Question: I'm trying create one Framelayout that contains a child Framelayout, I'm not able to position the child Framelayout to the right side of the parent Framelayout!.
I tried with 'android:foregroundGravity="right"' and 'android:layout_weight="1"'
'''
<?xml version="1.0" encoding="utf-8"?>
<FrameLayout xmlns:android="http://schemas.android.com/apk/res/android"
android:id="@+id/listView"
android:layout_width="fill_parent"
android:layout_height="fill_parent"
android:orientation="vertical"
android:layout_weight="1">
<com.example.ListViewActivity
android:id="@+id/list_view"
android:layout_width="fill_parent"
android:layout_height="fill_parent" >
</com.example.ListViewActivity>
<FrameLayout
android:id="@+id/indexRight"
android:layout_width="36dp"
android:layout_height="fill_parent"
android:layout_gravity="left"
android:background="@color/white"
android:orientation="vertical" >
</FrameLayout>
</FrameLayout>
'''
Screen Shot:
As mentioned in the above image I want to move the white FrameLayout into right.
Thanks
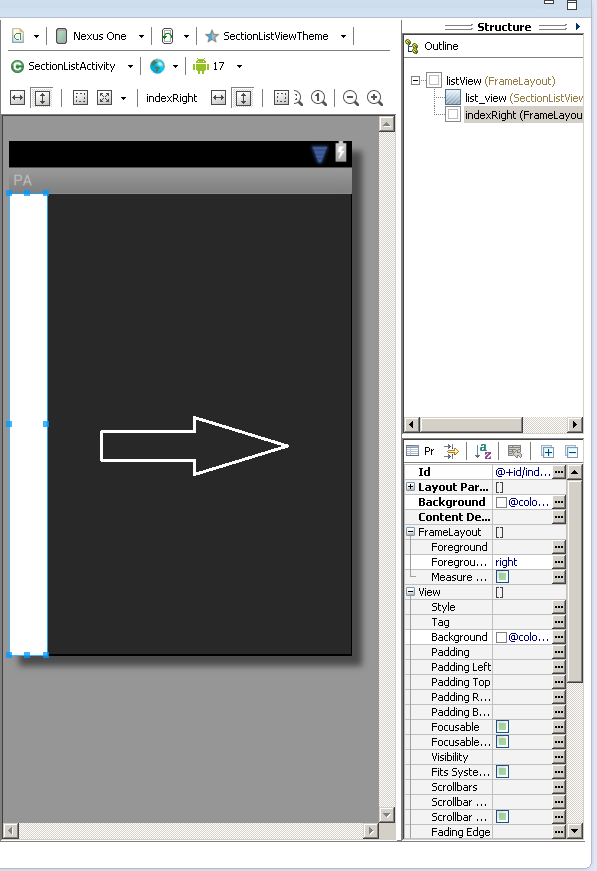
Answer: From the <URL> on 'FrameLayout'
> FrameLayout is designed to block out an area on the screen to display
a single item
You should use a 'LinearLayout' or a 'RelativeLayout' as root, unless you want to display only one child at any given time. I assume that 'com.example.ListViewActivity' is a custom View you have implemented, and NOT an actual 'Activity'
'''
<LinearLayout xmlns:android="http://schemas.android.com/apk/res/android"
android:id="@+id/listView"
android:layout_width="fill_parent"
android:layout_height="fill_parent"
android:orientation="horizontal">
<com.example.ListViewActivity
android:id="@+id/list_view"
android:layout_width="0dp"
android:layout_height="fill_parent"
android:layout_weight="1">
</com.example.ListViewActivity>
<!-- This FrameLayout will be located on the right side, with the ListView on its left side -->
<FrameLayout
android:id="@+id/indexRight"
android:layout_width="36dp"
android:layout_height="fill_parent"
android:background="@color/white">
<!-- SINGLE child here -->
</FrameLayout>
</LinearLayout>
'''